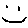
Label: smiley face